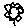
Label: flower